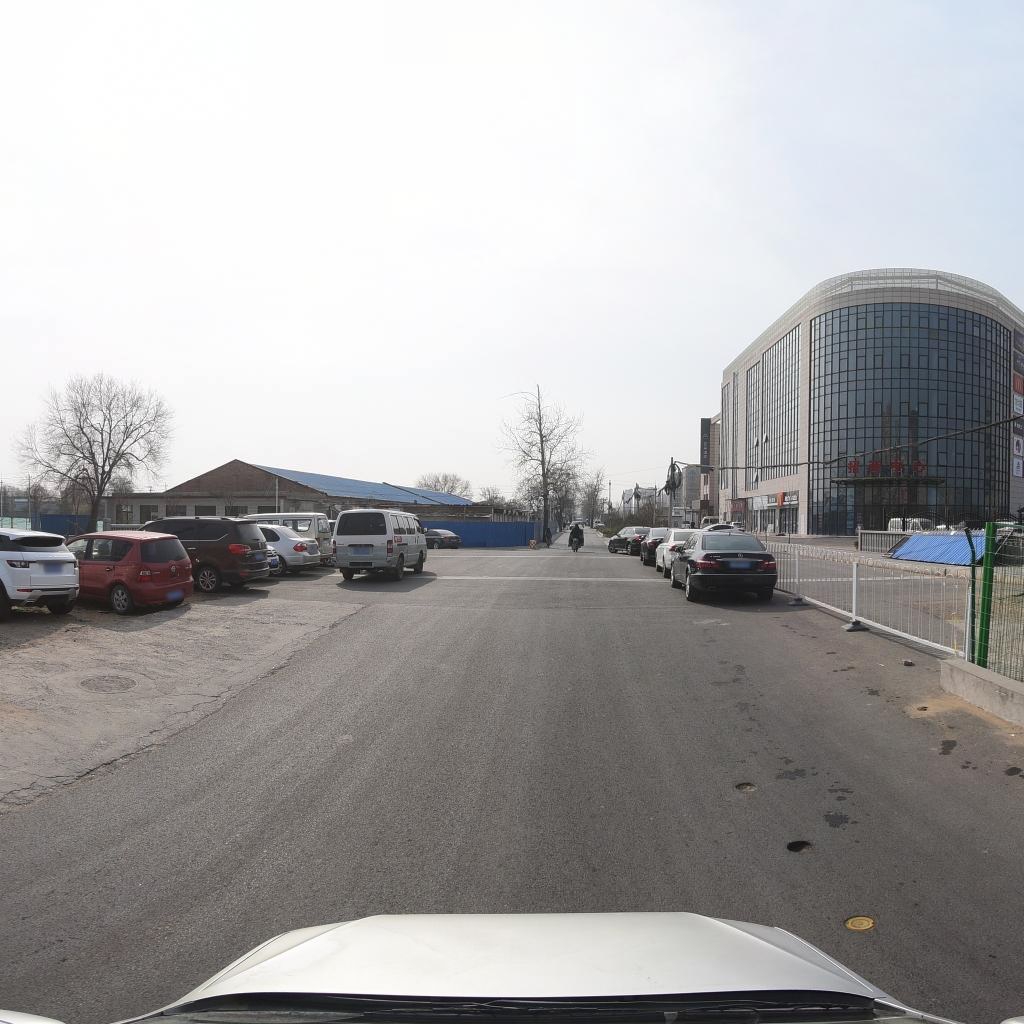
Region: Fengtai
Road damage annotations: alligator crack, pothole, pothole, pothole, manhole cover, transverse crack